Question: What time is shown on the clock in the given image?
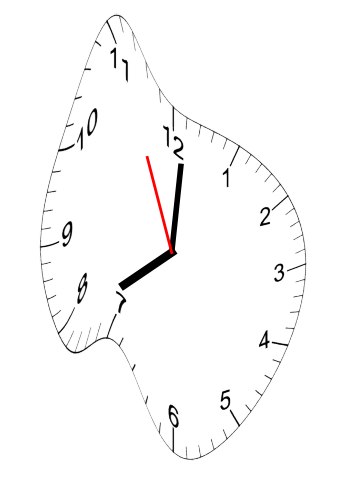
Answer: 08:00:56